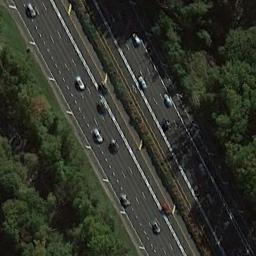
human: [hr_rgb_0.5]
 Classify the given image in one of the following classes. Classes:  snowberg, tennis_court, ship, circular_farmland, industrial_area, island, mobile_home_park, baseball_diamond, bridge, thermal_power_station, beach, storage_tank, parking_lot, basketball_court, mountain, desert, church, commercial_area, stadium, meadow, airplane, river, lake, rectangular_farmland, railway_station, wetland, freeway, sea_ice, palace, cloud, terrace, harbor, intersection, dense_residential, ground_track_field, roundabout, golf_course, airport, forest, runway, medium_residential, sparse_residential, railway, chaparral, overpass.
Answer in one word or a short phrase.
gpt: freeway